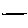
Label: line